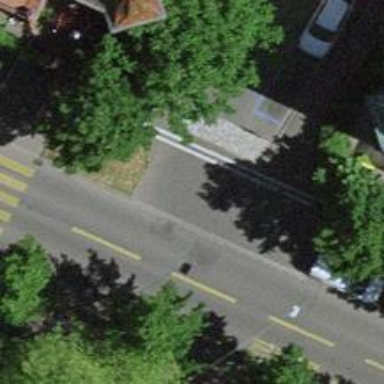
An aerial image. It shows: Residential road with asphalt surface and opposite cycleway.